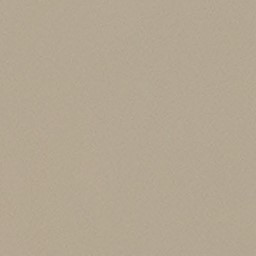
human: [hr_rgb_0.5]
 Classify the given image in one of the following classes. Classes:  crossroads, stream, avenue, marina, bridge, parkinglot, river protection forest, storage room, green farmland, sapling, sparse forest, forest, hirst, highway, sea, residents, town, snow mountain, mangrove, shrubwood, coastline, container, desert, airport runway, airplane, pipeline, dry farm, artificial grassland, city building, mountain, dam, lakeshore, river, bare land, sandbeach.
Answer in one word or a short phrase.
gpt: desert